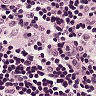
Metastatic tissue present: no